Question: I want to create a multiple image uploader inside a form with preview and delete options. I am using php as part of my backend.
The part of the preview is easy. I've followed the explanation in
<URL>
My problem comes when I want to delete an image. It is deleted from the preview but not from the e.target.files array, so when I access the variable $_FILES in php, I obtain all the images, including the ones removed.
As you can see in the picture, if I remove two images from the initial 5, there is still a message that says that I have 5 files.

I would like to know how can I remove those images completely, so in php I only access the images that have not been removed.
Thanks.
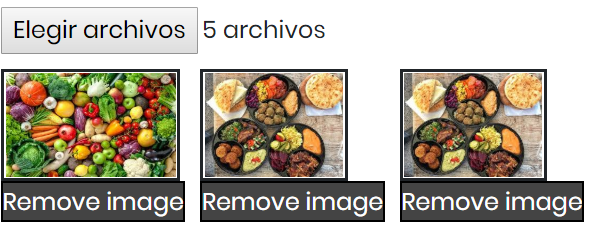
Answer: Form
'''
<form id="myForm" method="post">
Files: <input type="file" id="files" name="files" multiple><br/>
<div id="selectedFiles"></div>
<input type="submit">
</form>
'''
AJAX
'''
var selDiv = "";
var storedFiles = [];
$(document).ready(function() {
$("#files").on("change", handleFileSelect);
selDiv = $("#selectedFiles");
$("#myForm").on("submit", handleForm);
$("body").on("click", ".selFile", removeFile);
});
function handleFileSelect(e) {
var files = e.target.files;
var filesArr = Array.prototype.slice.call(files);
filesArr.forEach(function(f) {
if(!f.type.match("image.*")) {
return;
}
storedFiles.push(f);
var reader = new FileReader();
reader.onload = function (e) {
var html = "<div><img src="" + e.target.result + "" data-file='"+f.name+"' class='selFile' title='Click to remove'>" + f.name + "<br clear="left"/></div>";
selDiv.append(html);
}
reader.readAsDataURL(f);
});
}
function handleForm(e) {
e.preventDefault();
var formdata = new FormData();
for(var i=0, len=storedFiles.length; i<len; i++) {
formdata.append('files[]', storedFiles[i]);
}
$.ajax({
url: "tab.php",
type: 'POST',
data: formdata,
dataType: "json",
contentType: false,
cache: false,
processData: false,
success: function(data) {
return true;
}
});
}
function removeFile(e) {
var file = $(this).data("file");
for(var i=0;i<storedFiles.length;i++) {
if(storedFiles[i].name === file) {
storedFiles.splice(i,1);
break;
}
}
$(this).parent().remove();
}
'''